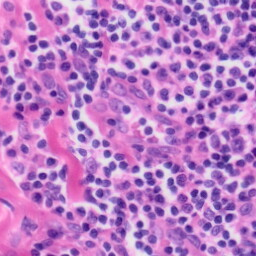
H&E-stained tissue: Tonsil